Question: I am configuring WAS to connect to MQ via CCDT, and should be using a Queue Manager Name with wild cards, i.e *QMan.
It is accepted in the Queue Connection Factory Screen and in the Activation Spec Screen, but it is not accepted in the Queue Configuration Screen. As shown on the below image, I am forced to leave the Queue Manager field blank. And my application is not received MQ messages. I am suspecting this might be the reason.
Any ideas why I cannot configure the Queue Manager in Queue screen? And what is the common problem if message listener is not receiving, even if the MQPUT is working.
I had double checked my CCDT configuration in Activation Spec, and have check the jndi names, everything is configured correctly.
Also note that it is working if I connected directly to the MQ via host/port etc. But I have to use CCDT to utilize our MQ cluster.

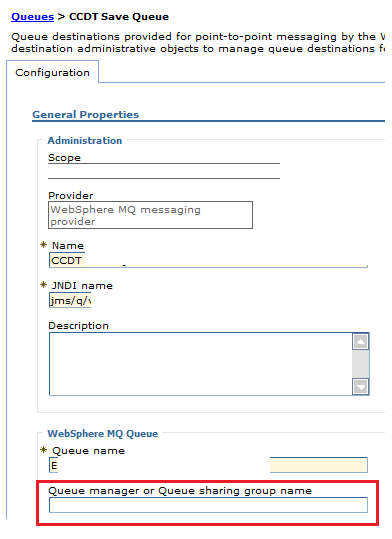
Answer: The Queue Manager (or Queue Sharing Group) name on the JMS Queue panel defines the queue is located and not you connect to it. It is the Queue Manager name in the JMS connection factory or activation specification that defines which queue manager your application connections to.
So it is correct that you can't enter a * in this box.
If the connection is not working when using a CCDT then it is likely to be another problem that this Queue Manager name box. Note: you can't use an XA connection with CCDTs due to the fact that a CCDT won't guarantee you will connect back to the same queue manager in the event of XA recovery.